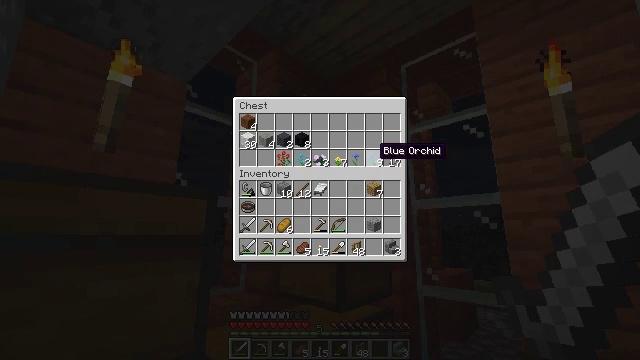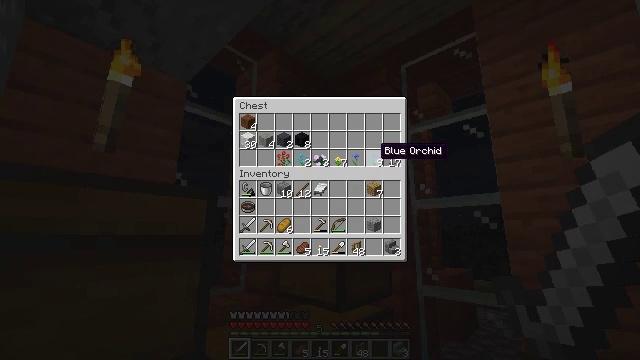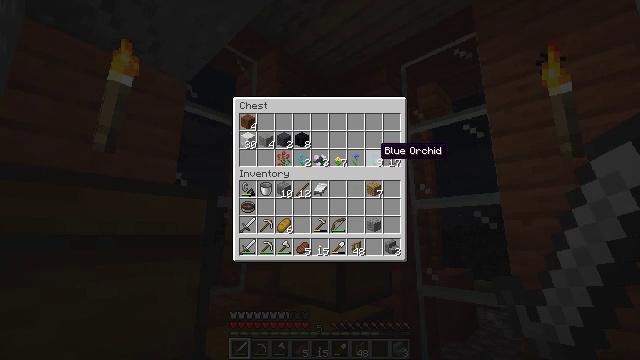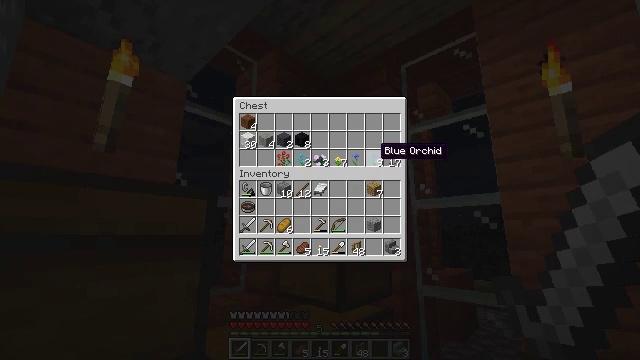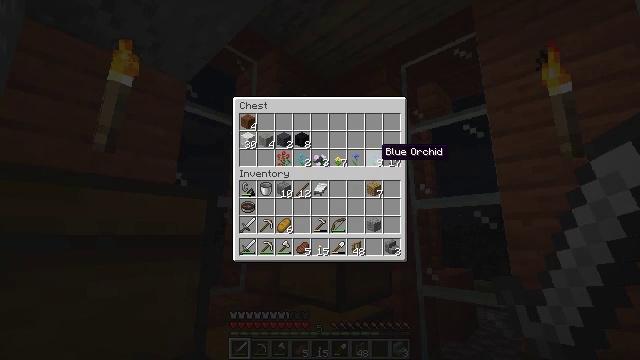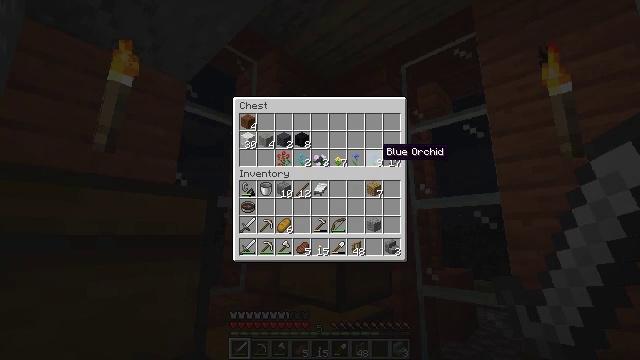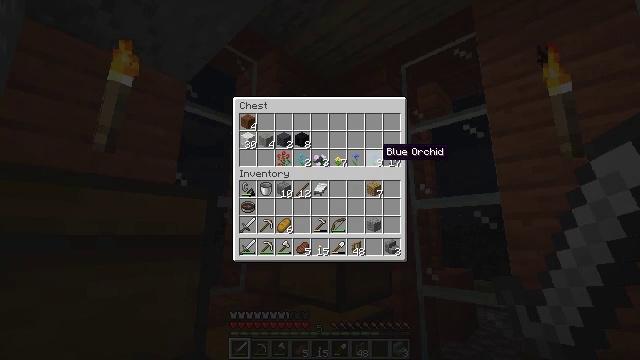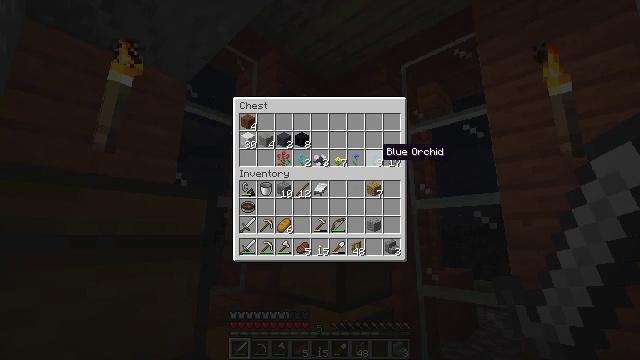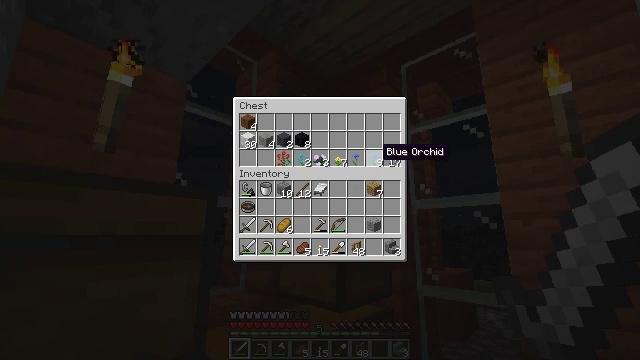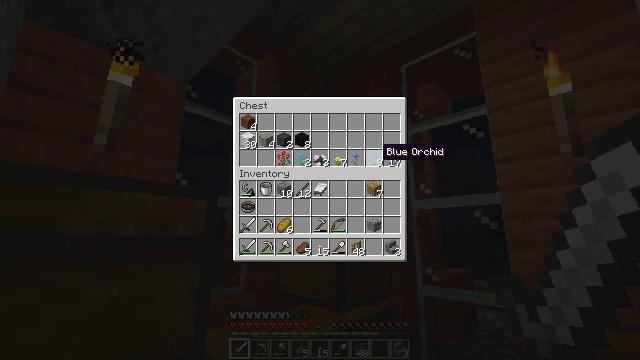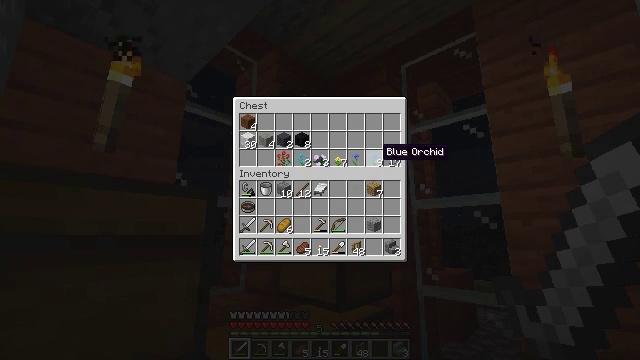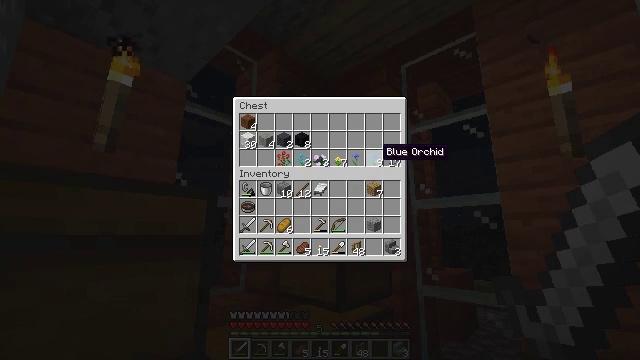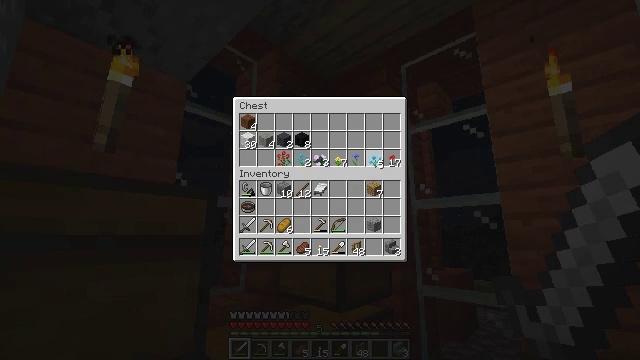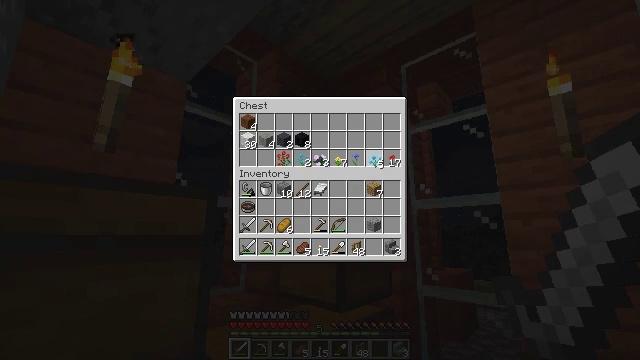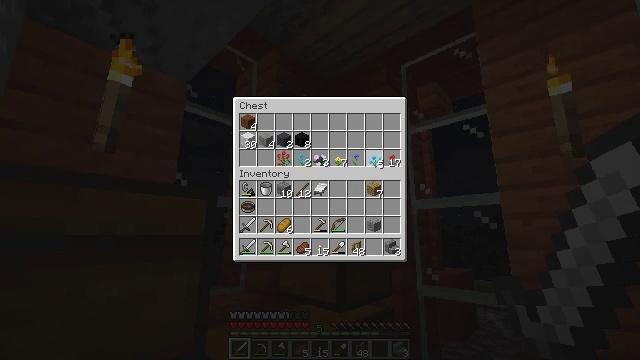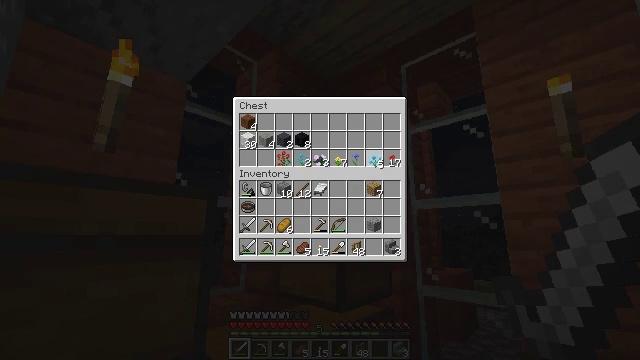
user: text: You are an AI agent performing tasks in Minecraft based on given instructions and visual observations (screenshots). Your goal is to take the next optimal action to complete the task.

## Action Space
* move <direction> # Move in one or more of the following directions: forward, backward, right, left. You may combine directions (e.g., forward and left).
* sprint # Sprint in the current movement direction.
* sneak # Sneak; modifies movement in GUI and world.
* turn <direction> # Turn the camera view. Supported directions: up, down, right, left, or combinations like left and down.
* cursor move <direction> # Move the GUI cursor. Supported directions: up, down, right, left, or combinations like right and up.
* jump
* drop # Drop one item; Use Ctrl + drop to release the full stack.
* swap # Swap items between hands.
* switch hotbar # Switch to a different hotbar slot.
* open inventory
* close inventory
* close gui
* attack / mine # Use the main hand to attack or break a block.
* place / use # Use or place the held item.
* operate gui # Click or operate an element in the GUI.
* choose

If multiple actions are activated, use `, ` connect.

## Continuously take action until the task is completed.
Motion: motion action
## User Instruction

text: Make light blue dye using the crafting interface.
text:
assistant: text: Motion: no_op
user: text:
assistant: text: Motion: no_op
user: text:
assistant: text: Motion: no_op
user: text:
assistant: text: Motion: no_op
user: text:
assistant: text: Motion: no_op
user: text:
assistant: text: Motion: no_op
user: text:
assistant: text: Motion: no_op
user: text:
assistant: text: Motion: no_op
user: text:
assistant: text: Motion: no_op
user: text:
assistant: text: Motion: no_op
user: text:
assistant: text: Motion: no_op
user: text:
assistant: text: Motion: use / place
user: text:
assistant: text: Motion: use / place
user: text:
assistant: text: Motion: use / place
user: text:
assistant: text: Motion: use / place
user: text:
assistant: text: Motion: no_op
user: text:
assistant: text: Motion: no_op
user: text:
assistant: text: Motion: no_op
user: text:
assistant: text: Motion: no_op
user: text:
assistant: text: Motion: no_op
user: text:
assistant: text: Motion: no_op
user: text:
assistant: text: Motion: no_op
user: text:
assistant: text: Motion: no_op
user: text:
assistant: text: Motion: no_op
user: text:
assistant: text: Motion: no_op
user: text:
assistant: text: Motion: no_op
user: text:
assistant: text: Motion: no_op
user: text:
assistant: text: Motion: no_op
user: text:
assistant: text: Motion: no_op
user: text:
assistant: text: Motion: no_op